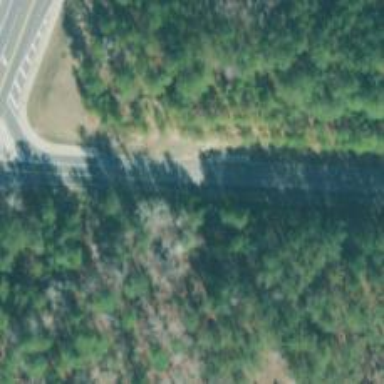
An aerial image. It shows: Tertiary road with asphalt surface.